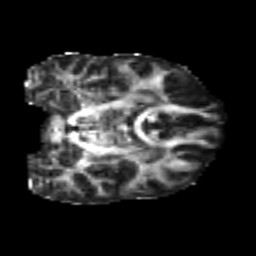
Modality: FA
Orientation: coronal
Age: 21
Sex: male
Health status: healthy
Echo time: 0.074 s